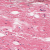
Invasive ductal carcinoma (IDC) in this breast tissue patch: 0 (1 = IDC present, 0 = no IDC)